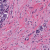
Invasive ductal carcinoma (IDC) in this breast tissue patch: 1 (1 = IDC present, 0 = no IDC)